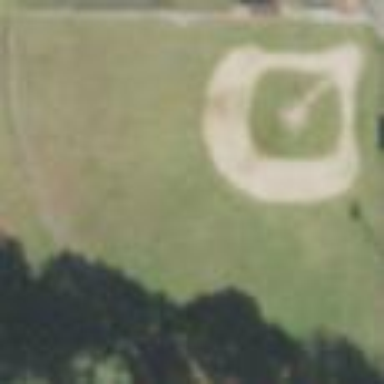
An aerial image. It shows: Baseball pitch for leisure land.